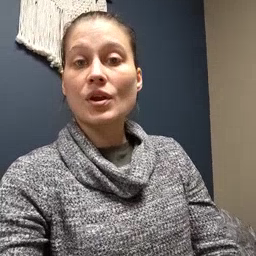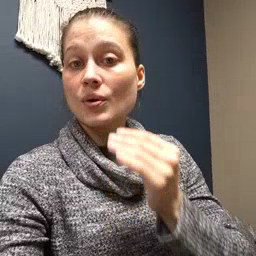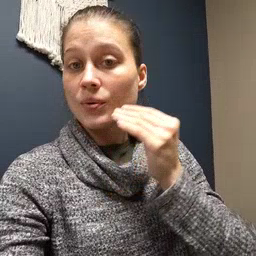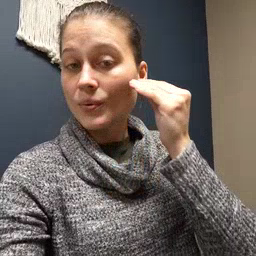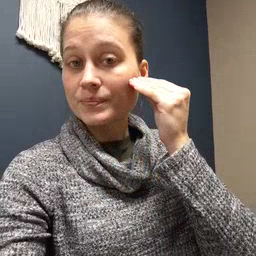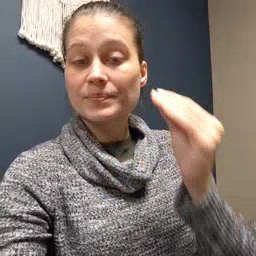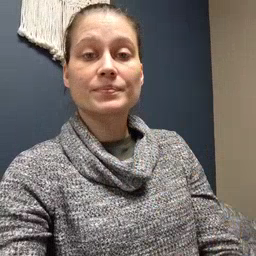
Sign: home